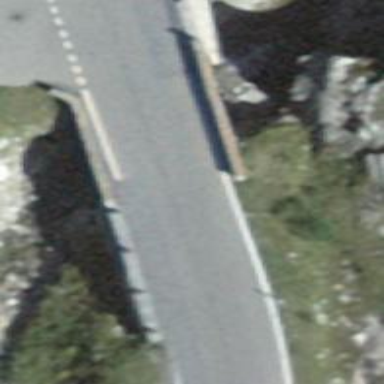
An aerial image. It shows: Primary highway bridge with asphalt surface.